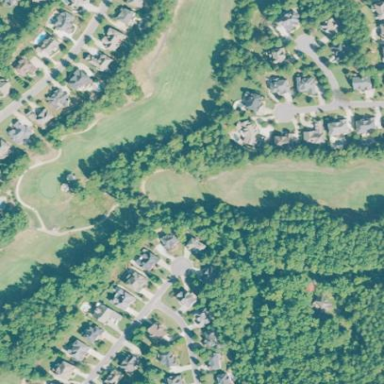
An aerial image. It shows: Golf course surrounded by greenery.